Question: For some reason when I try to set a 'UL' background the background doesn't work. It works on my body background but it isn't working for the 'UL'.
I know my image is named correctly. I have quadruple checked that. Here is my code:
'''
<html>
<head>
<title>Header</title>
<link rel="stylesheet" type="text/css" href="css/Style.css" />
</head>
<body>
<div id="page-wrap">
<ul id="nav">
<li><a href="#">Link1</a></li>
</ul>
<p>Main</p>
</div>
</body>
</html>
'''
'''
body
{
background-image: url('../Images/body-background.jpg');
}
#page-wrap
{
width:1040px;
margin: 0 auto;
}
ul#nav
{
margin: 0 auto;
width: 1040px; height: 185px;
background-image: url('../Images/header-logo.jpg');
background-repeat: no-repeat;
}
'''
From what it seems the 'UL' itself isn't working with the '<a>' tag. Without it the "Link1" shows up. With it though nothing shows up. Either way the background isn't displaying.
Thanks!
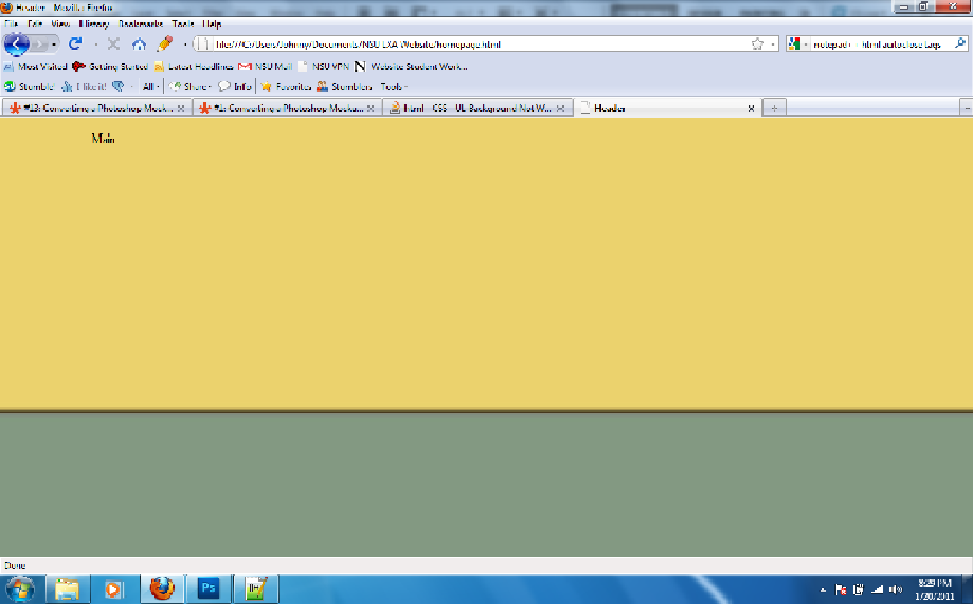
Answer: <URL>
Looks like it's working to me.
Quintuple check that image for me.